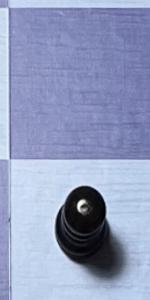
Label: Pawn_Black